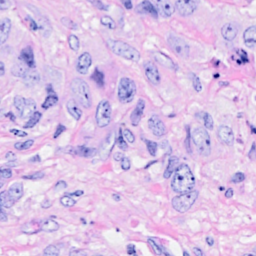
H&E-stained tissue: Breast